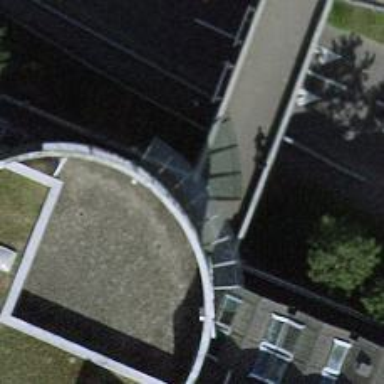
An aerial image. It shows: Paved footway tunnel within building passage.